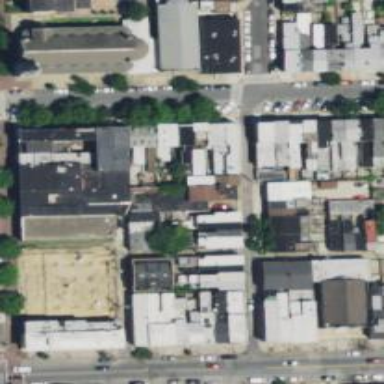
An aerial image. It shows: Alley classified as service road.